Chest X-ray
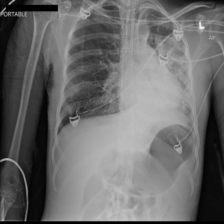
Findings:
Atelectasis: positive
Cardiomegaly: negative
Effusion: negative
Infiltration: negative
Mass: negative
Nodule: negative
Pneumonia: negative
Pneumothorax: negative
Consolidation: positive
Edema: negative
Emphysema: negative
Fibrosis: negative
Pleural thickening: negative
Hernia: negative